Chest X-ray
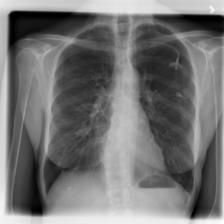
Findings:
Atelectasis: negative
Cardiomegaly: negative
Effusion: negative
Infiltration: negative
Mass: negative
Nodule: negative
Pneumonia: negative
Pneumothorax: negative
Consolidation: negative
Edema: negative
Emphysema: negative
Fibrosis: negative
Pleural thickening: negative
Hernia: negative